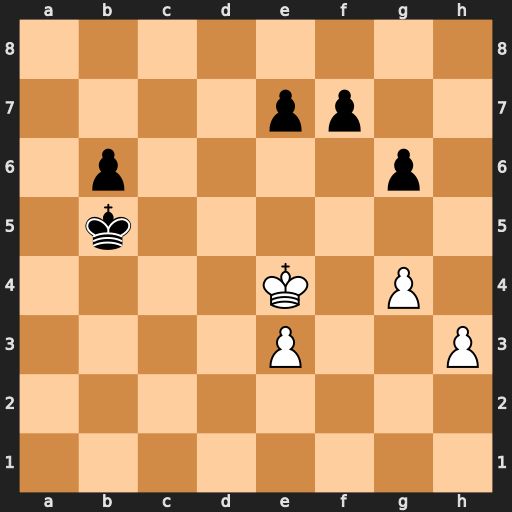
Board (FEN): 8/4pp2/1p4p1/1k6/4K1P1/4P2P/8/8
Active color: w
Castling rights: -
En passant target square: -
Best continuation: h4 Kc4 h5